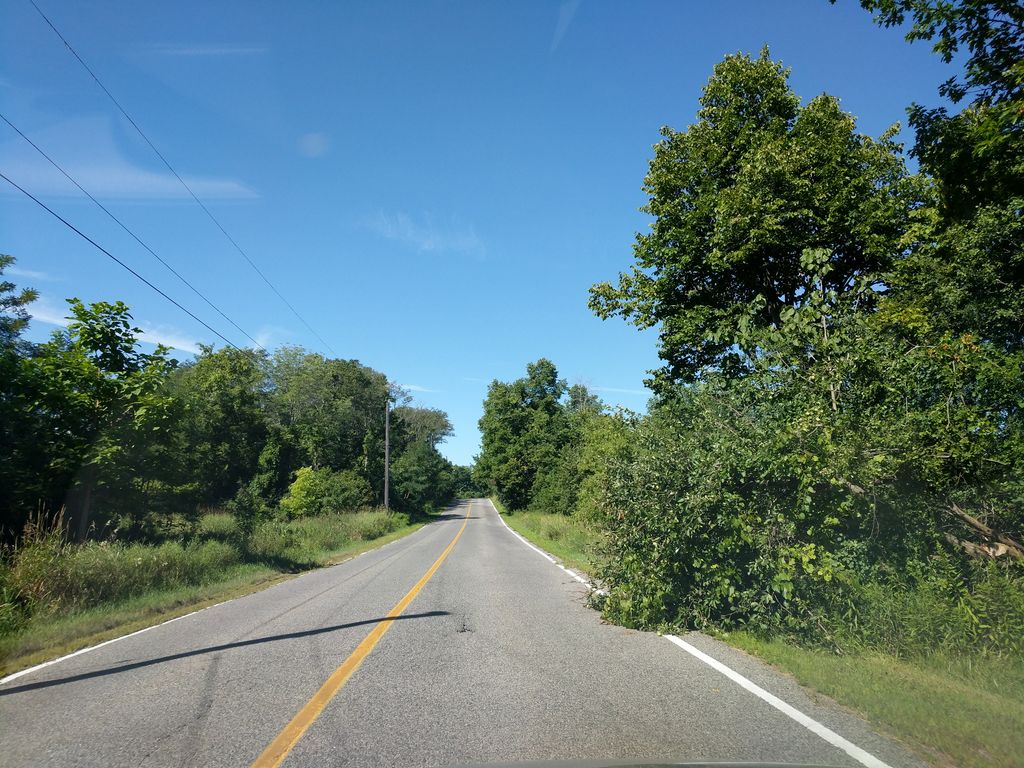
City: toronto